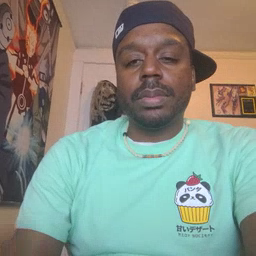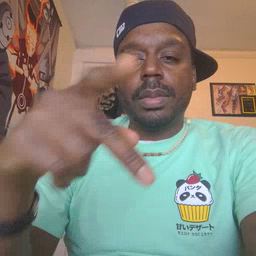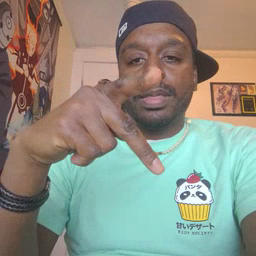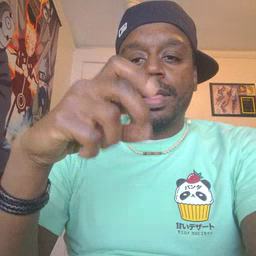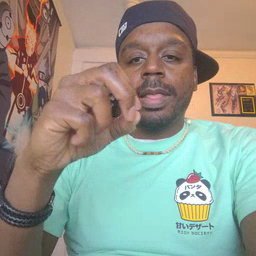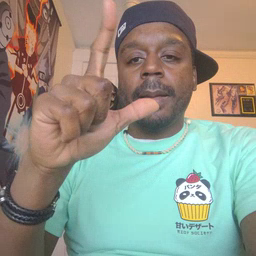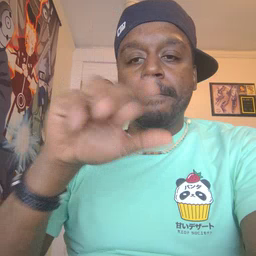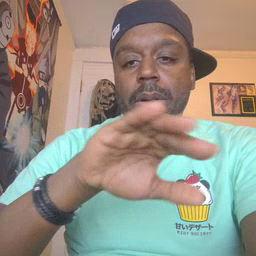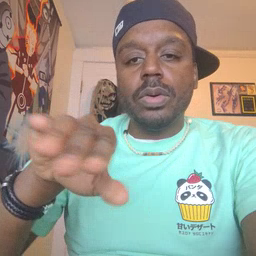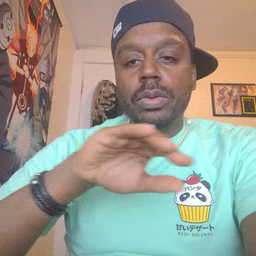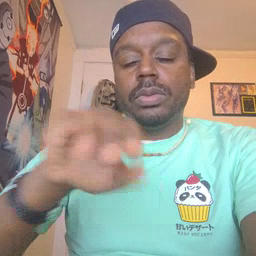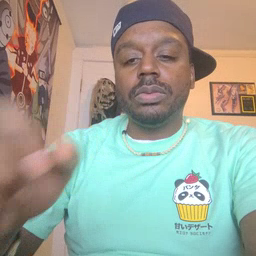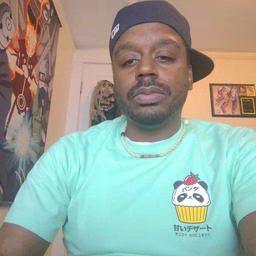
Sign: pool